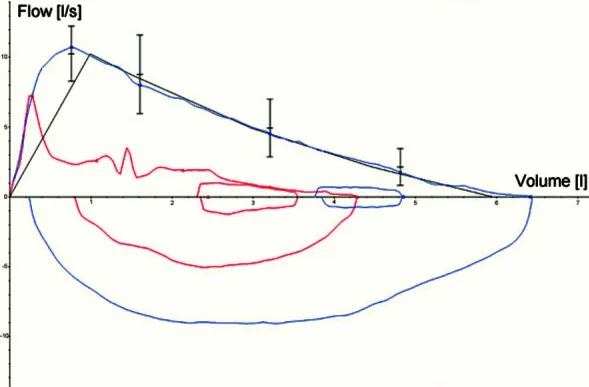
Spirometry: baseline measurement (blue) and 15 minutes after the start of specific inhalation exposure to shrimp (red).
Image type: chart (chart)